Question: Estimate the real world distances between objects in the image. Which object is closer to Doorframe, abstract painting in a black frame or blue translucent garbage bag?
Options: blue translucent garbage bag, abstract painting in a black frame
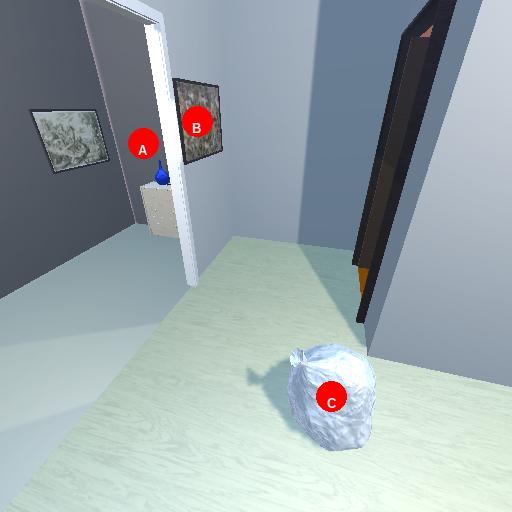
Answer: blue translucent garbage bag